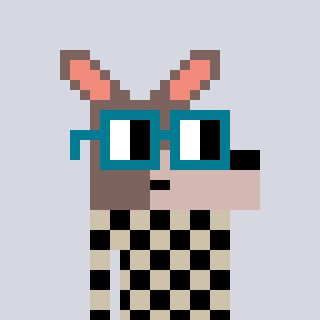
a pixel art character with square dark green glasses, a kangaroo-shaped head and a bege-colored body on a cool background